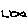
Label: fish